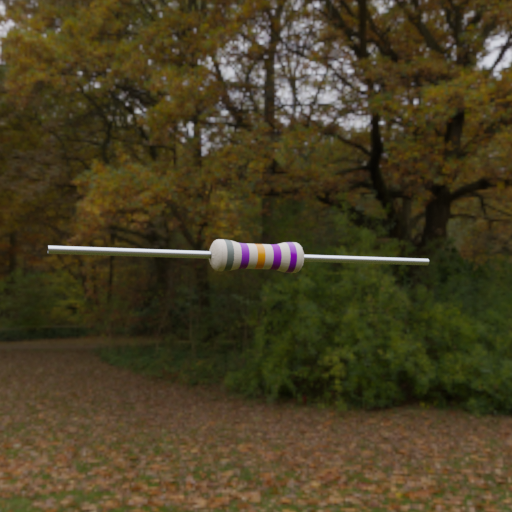
Resistor colour bands (in order): gray, violet, orange, violet, violet